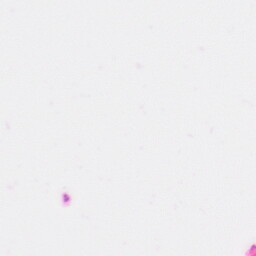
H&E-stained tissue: Colon